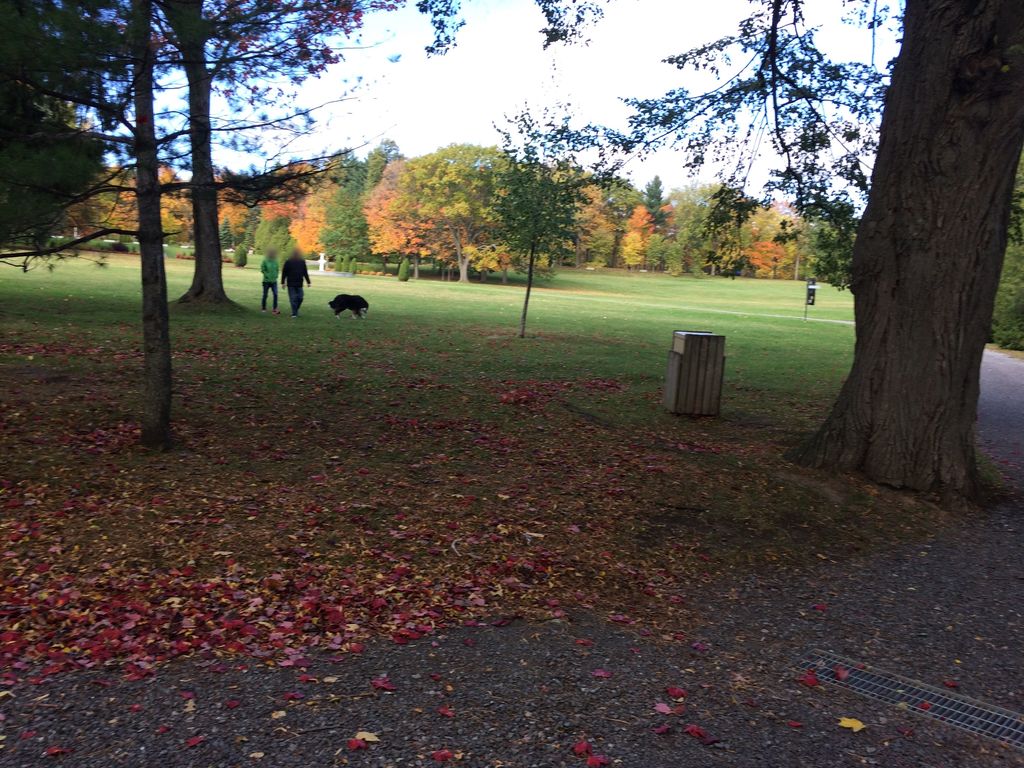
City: quebec_city